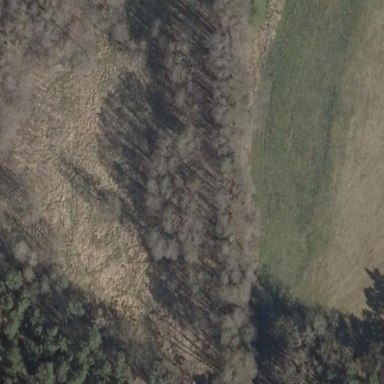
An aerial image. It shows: Deciduous broadleaved forest.